Interaction volume radius: 5 \u00c5
Interaction volume height: 10 \u00c5
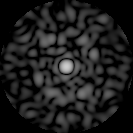
Disorder parameter: 0.7776